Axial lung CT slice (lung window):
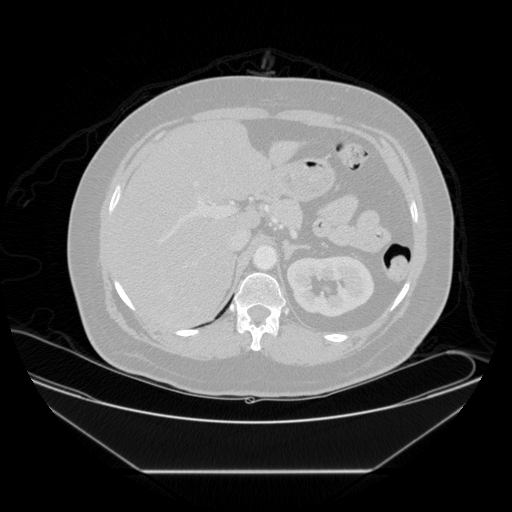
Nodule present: no